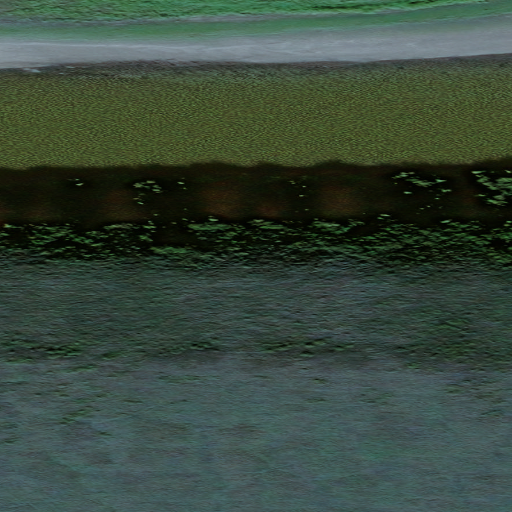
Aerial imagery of cliff(s) in Alaska named Tattitgak Bluff containing only unknown